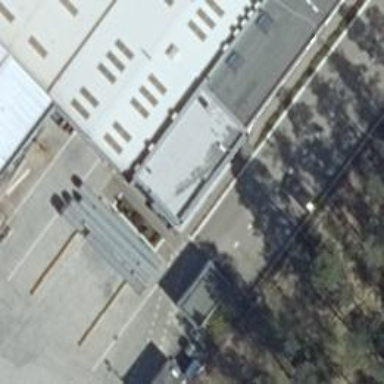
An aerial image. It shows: Service building.